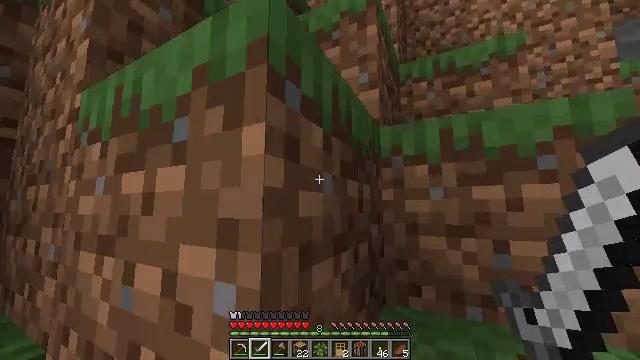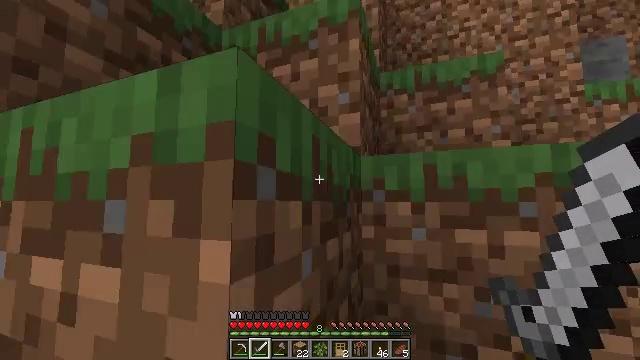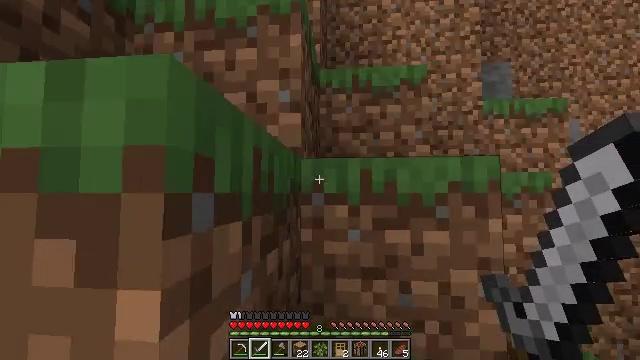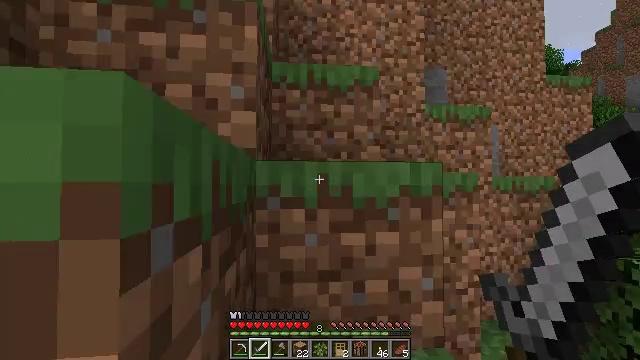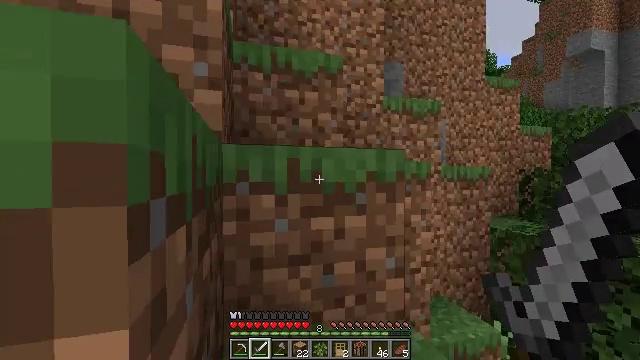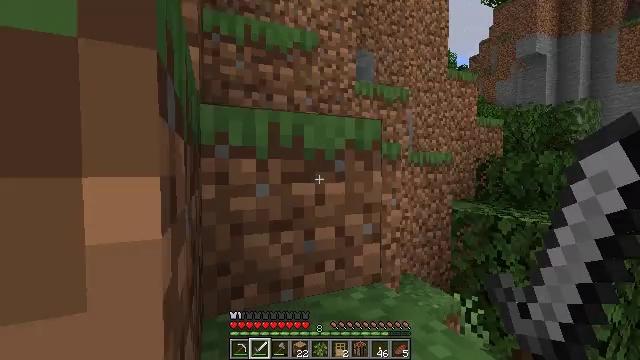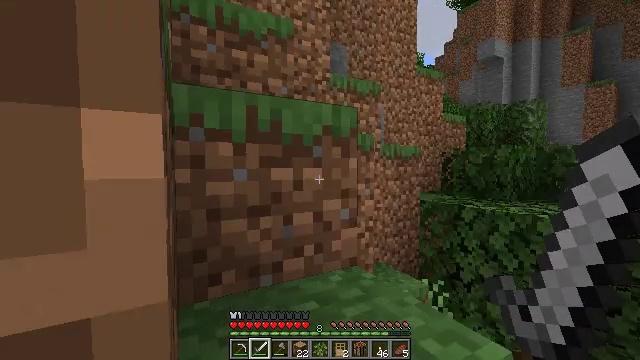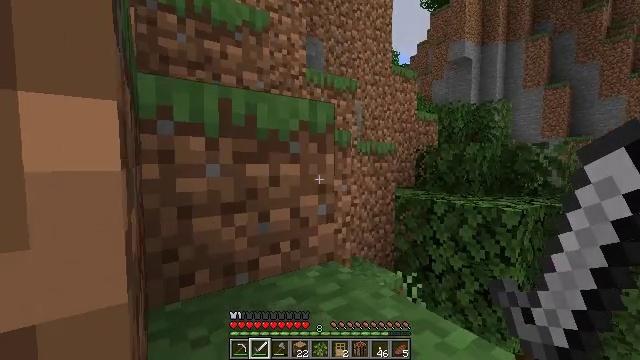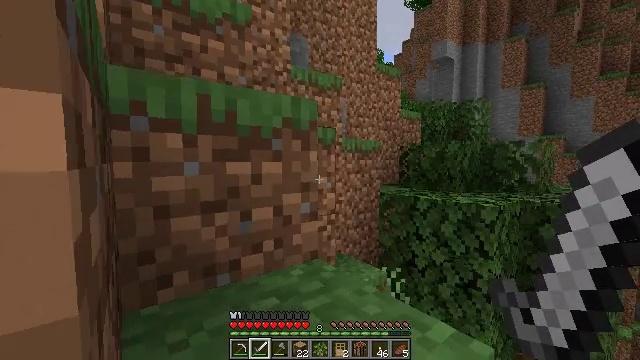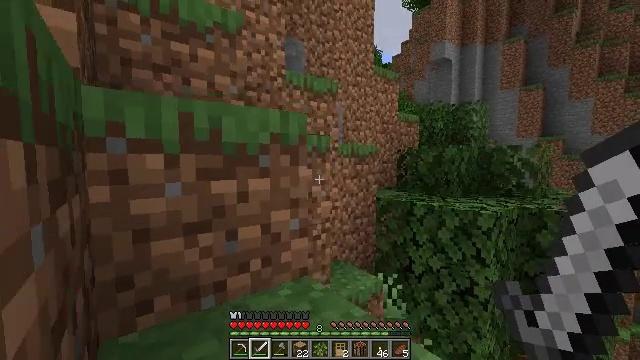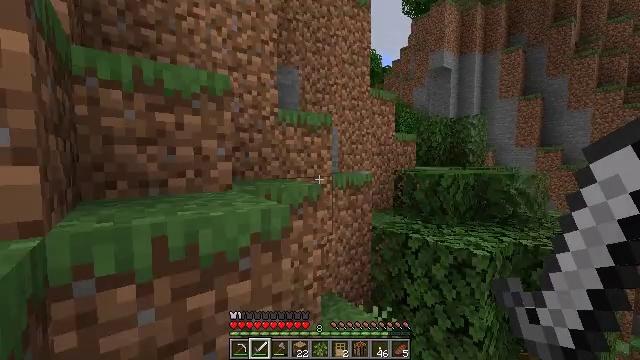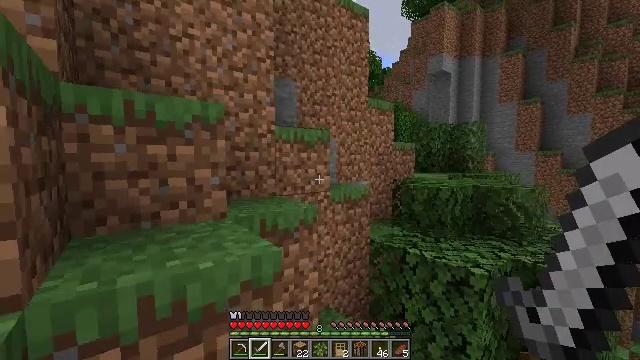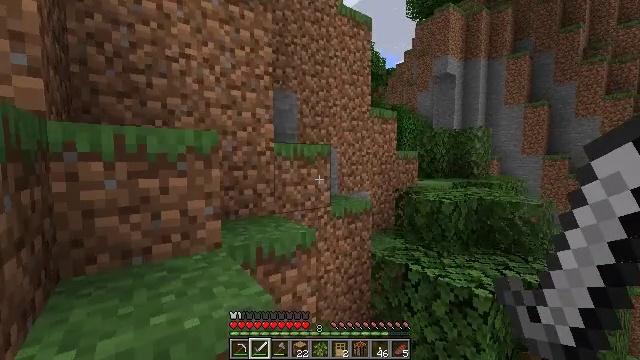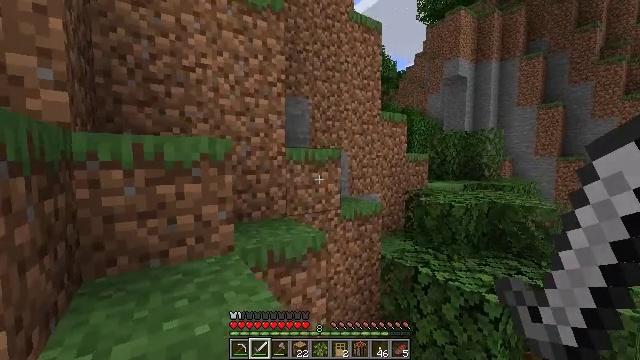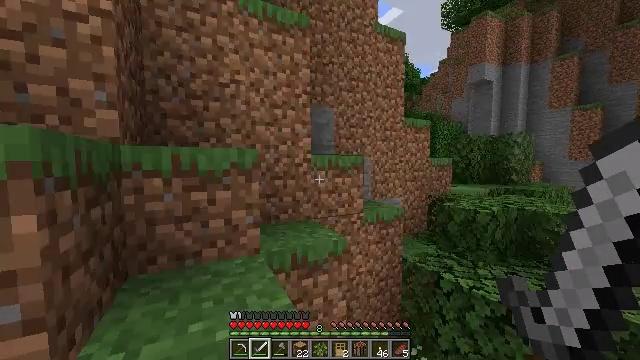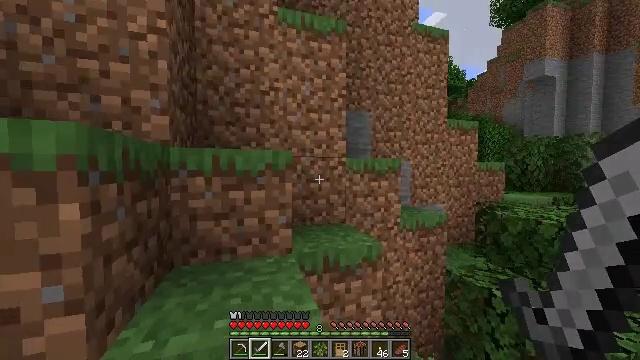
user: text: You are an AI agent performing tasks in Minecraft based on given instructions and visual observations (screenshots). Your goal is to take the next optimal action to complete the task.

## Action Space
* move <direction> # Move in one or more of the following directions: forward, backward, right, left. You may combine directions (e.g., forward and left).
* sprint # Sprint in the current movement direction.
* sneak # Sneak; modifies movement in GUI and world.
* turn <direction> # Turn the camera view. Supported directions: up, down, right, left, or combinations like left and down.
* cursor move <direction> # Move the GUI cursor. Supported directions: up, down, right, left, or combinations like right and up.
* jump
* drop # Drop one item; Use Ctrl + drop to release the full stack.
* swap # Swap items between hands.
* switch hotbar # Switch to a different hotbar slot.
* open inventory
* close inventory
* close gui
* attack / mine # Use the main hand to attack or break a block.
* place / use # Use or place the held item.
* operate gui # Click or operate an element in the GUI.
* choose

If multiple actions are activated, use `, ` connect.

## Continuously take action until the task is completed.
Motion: motion action
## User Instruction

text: Trim the tree by mining oak leaves.
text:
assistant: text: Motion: move forward and move left, sprint, turn right and down, jump
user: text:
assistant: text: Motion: move forward and move left, sprint, turn right and down
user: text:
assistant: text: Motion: move forward and move left, sprint, turn right and down
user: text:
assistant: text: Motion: move forward and move left, sprint, turn right and down
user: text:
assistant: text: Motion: move forward, sprint, turn right and down
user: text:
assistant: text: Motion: move forward, sprint, turn right
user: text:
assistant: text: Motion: move forward, sprint, turn right
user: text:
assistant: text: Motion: move forward, sprint, turn right
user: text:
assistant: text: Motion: move forward, sprint, jump
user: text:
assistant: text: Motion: move forward, sprint, jump
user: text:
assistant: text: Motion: move forward, sprint, jump
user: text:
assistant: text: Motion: move forward, sprint, jump
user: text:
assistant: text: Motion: move forward, sprint, turn left, jump
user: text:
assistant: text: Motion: move forward, sprint, turn left, jump
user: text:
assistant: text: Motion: move forward, sprint, turn left and up
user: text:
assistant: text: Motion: move forward, sprint, turn left and up
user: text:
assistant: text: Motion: move forward and move left, sprint, turn left and up, jump
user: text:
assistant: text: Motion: move forward and move left, sprint, turn left, jump
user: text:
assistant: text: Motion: move forward and move left, sprint, jump
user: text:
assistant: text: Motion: move forward and move left, sprint, jump
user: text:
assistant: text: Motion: move forward and move left, sprint, turn right, jump
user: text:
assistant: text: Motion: move forward and move left, sprint, turn right and down
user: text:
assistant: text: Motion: move forward and move left, sprint, turn right and down
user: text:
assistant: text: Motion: move forward and move left, sprint, turn right
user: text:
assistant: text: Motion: move forward, sprint, turn right and down
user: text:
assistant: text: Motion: move forward, sprint, turn right
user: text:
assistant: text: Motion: move forward, sprint, turn right, jump
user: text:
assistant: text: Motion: move forward, sprint, turn right, jump
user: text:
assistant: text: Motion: move forward, sprint, turn right, jump
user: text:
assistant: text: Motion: move forward and move left, sprint, turn right, jump